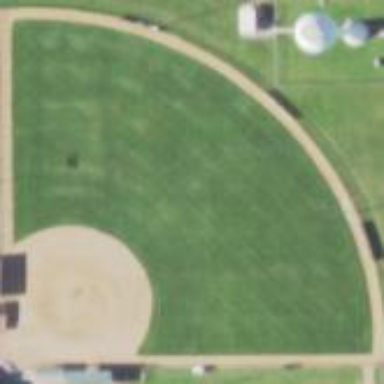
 suitable for sports and leisure activities."